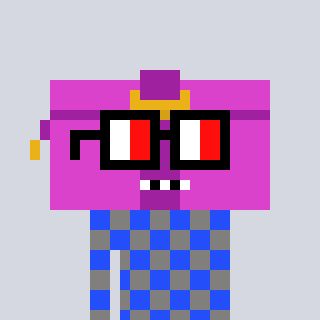
a pixel art character with square glasses with black frames and red eyes, a clutch-shaped head and a bluegrey-colored body on a cool background